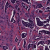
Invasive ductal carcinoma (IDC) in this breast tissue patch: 1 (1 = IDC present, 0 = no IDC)